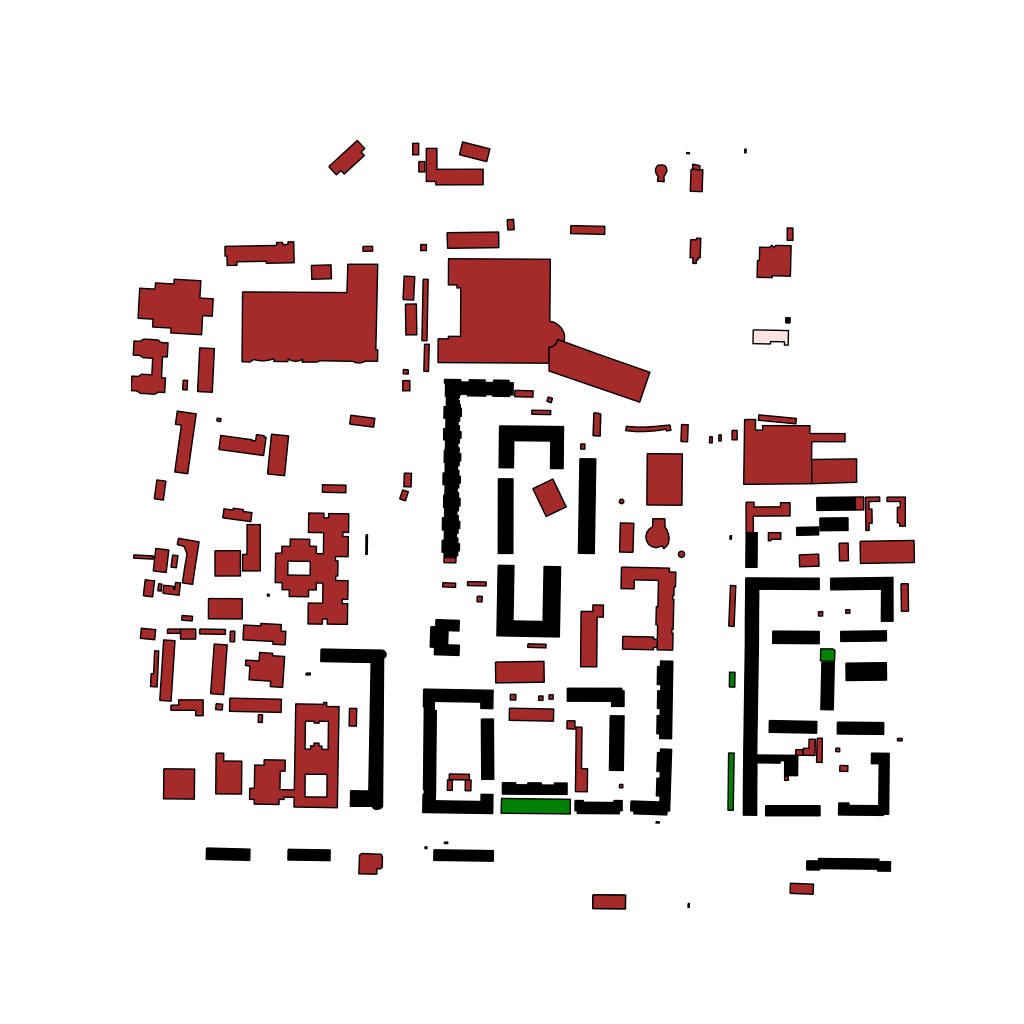
Tags: overhead vector_map, business, industrial, recreation, residential, special, historical, modern, soviet, high_rise, individual_rise, low_rise, medium_rise, density_1, Building, Facility, Gas, Park, 1.0 km²